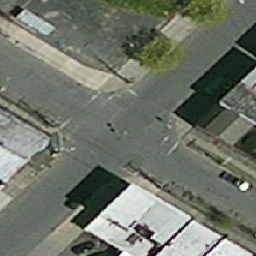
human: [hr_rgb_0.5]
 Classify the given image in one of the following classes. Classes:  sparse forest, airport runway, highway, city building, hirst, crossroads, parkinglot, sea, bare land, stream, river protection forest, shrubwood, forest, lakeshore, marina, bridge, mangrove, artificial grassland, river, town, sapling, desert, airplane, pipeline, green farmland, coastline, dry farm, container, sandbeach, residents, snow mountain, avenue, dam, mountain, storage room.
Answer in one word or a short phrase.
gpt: crossroads